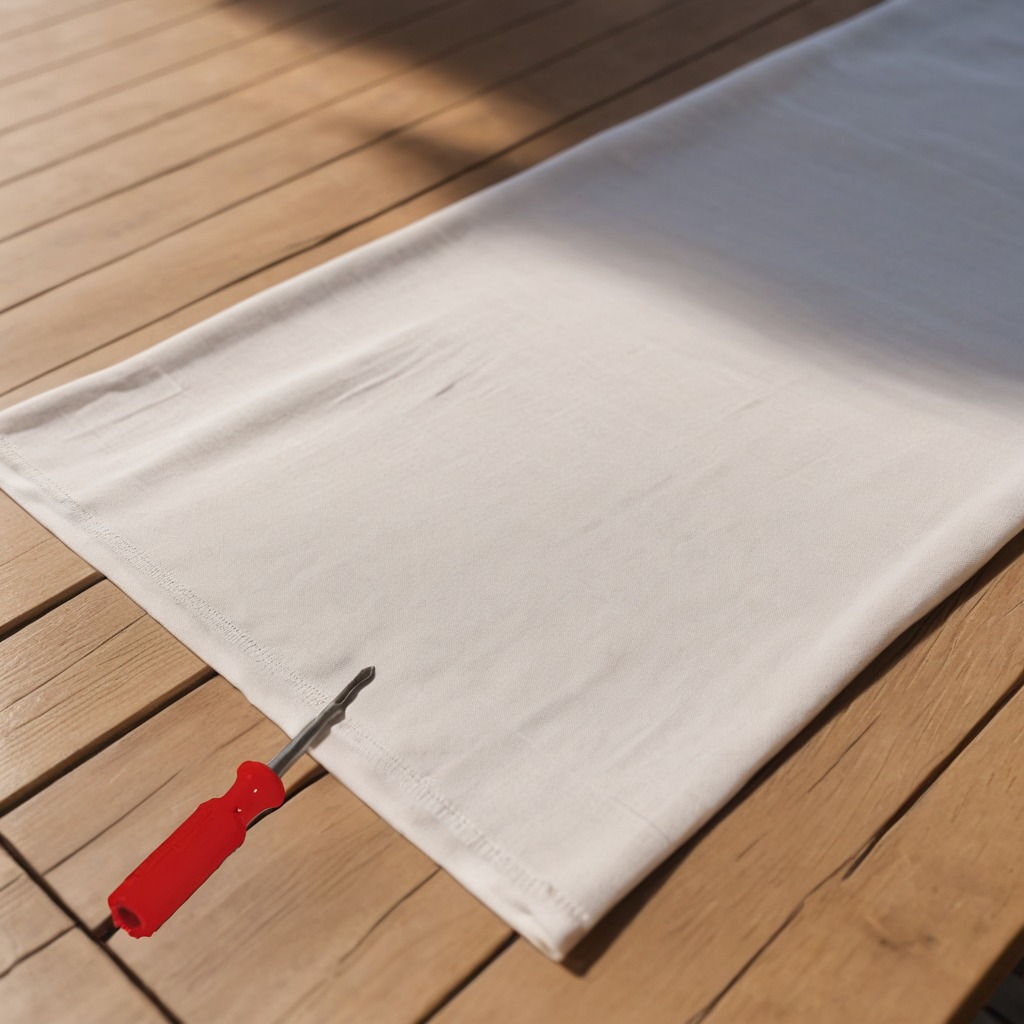
A screwdriver is lying on the wooden table in an outdoor workshop.